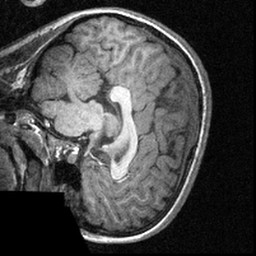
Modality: T1w
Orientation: sagittal
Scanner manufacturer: siemens
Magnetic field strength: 3 T
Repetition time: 1.57 s
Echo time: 0.00304 s